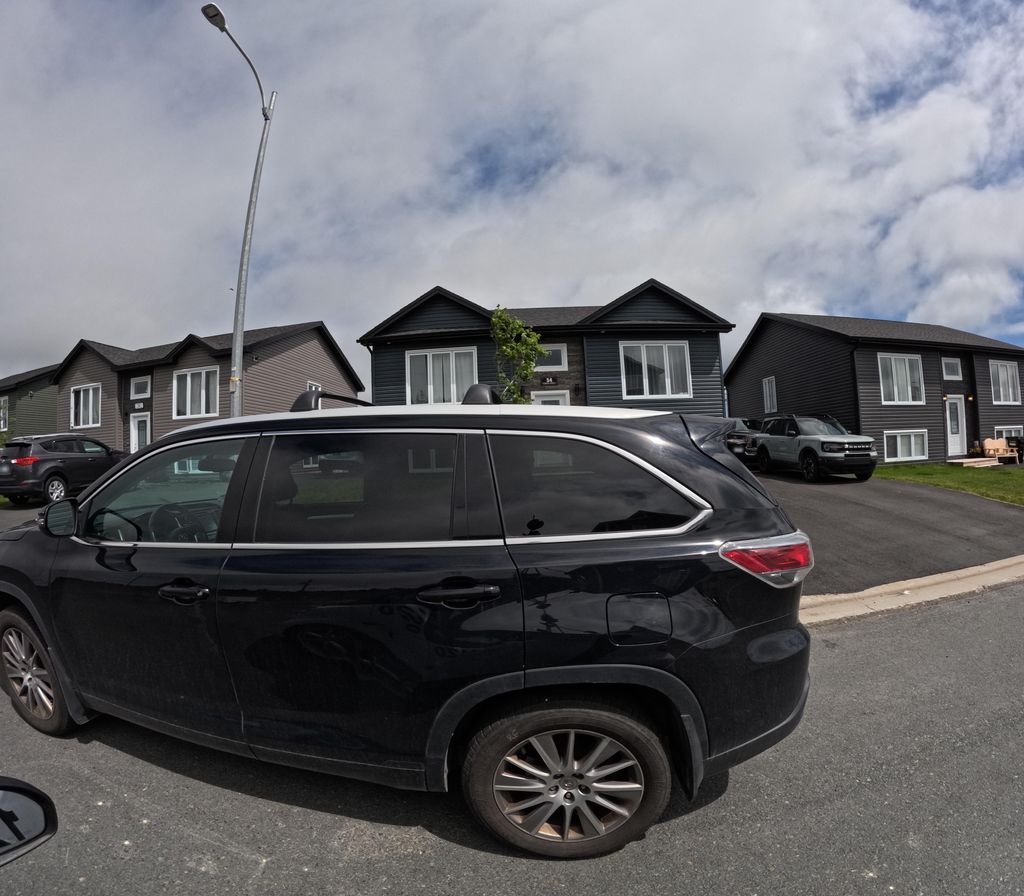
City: st_johns